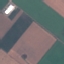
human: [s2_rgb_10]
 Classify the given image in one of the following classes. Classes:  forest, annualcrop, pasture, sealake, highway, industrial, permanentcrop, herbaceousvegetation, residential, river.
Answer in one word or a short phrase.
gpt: AnnualCrop